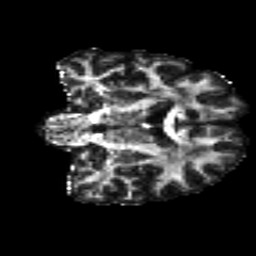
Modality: FA
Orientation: coronal
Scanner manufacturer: siemens
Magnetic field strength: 3 T
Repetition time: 4.16 s
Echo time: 0.0806 s